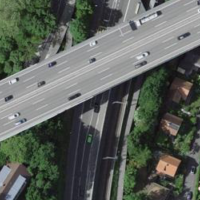
EUNIS habitat code: 57
Species observed at this site:
Corylus avellana